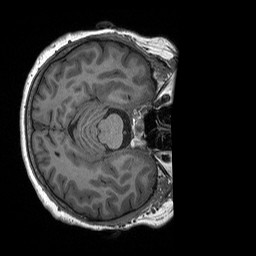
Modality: T1w
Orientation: axial
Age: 62
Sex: female
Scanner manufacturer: siemens
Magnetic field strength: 3 T
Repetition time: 2.4 s
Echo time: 0.00226 s